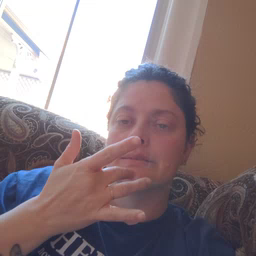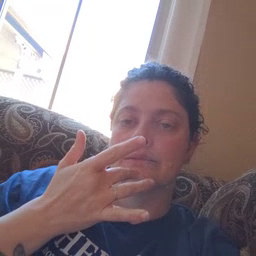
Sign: horse